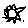
Label: sun